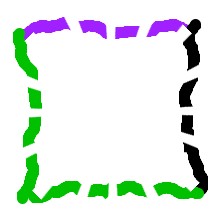
Shape: square